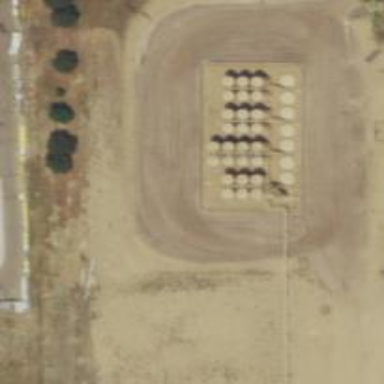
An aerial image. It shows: Storage tank that is man-made.